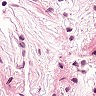
Metastatic tissue present: no